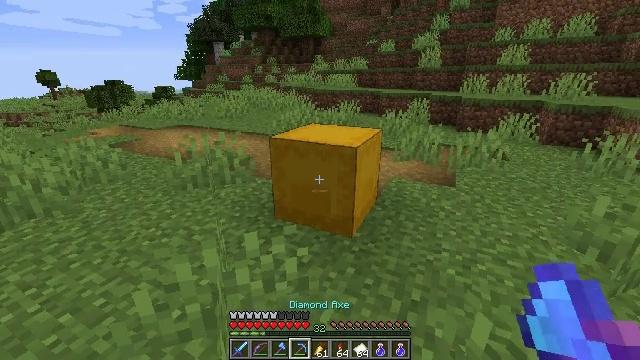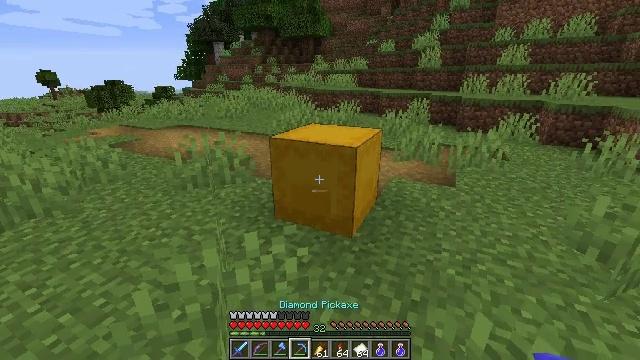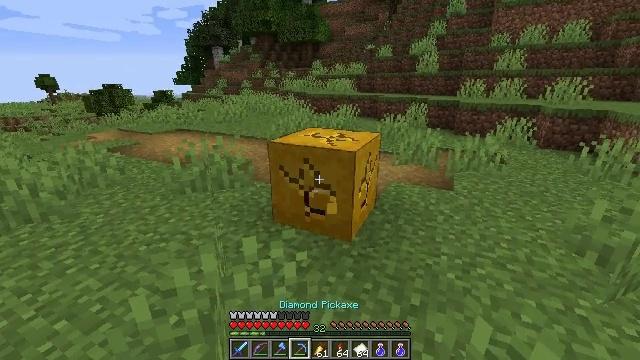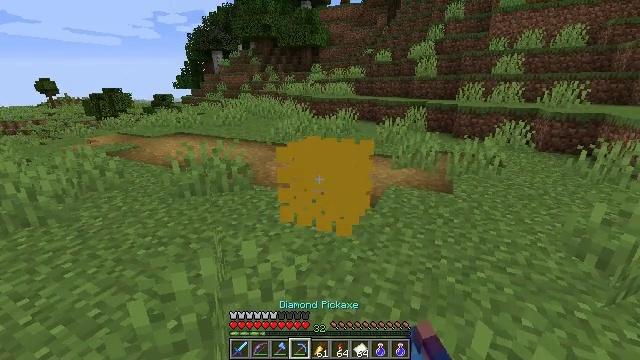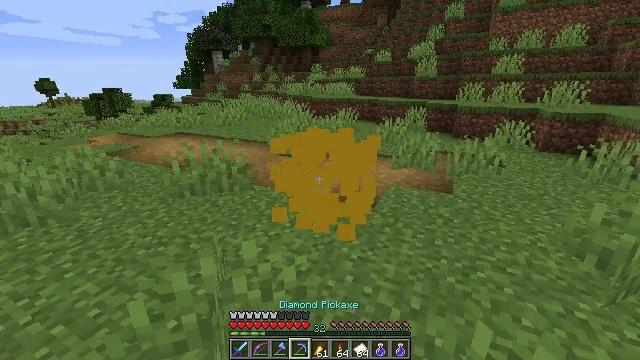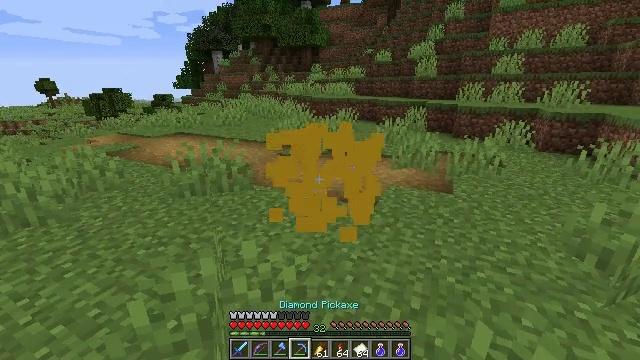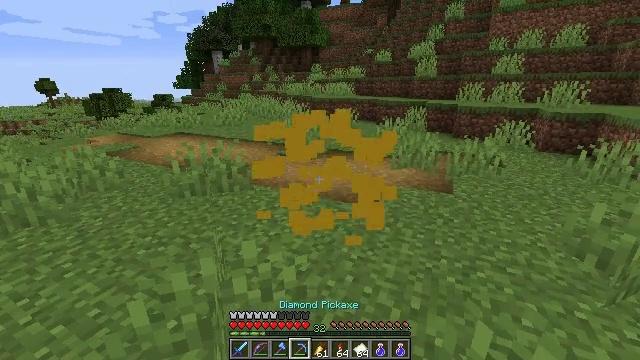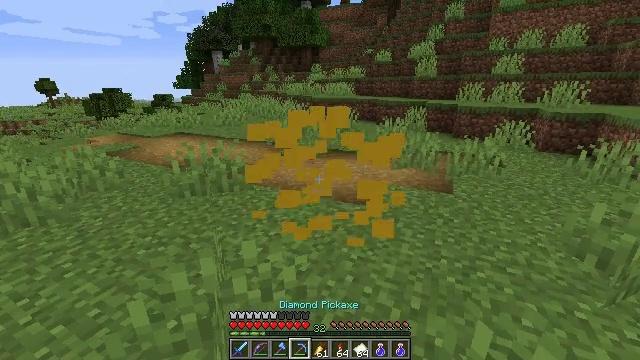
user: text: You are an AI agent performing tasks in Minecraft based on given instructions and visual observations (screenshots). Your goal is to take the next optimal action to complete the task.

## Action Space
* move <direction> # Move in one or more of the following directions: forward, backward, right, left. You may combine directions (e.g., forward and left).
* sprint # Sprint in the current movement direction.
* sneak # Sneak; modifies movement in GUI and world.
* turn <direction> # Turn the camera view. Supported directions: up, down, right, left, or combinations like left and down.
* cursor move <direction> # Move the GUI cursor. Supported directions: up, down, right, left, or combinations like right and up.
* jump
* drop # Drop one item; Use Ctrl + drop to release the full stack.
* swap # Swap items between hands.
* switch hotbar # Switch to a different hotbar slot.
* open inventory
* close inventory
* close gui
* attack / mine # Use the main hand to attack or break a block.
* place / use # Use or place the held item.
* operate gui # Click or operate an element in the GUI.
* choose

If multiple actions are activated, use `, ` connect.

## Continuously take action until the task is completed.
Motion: motion action
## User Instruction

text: Attack the yellow shulker box to pick it up.
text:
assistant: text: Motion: switch to hotbar 4
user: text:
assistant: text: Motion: attack / mine, switch to hotbar 4
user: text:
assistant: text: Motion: attack / mine
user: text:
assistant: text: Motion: attack / mine
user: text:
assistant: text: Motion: attack / mine
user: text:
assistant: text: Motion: attack / mine
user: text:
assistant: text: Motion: attack / mine
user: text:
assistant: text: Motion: attack / mine